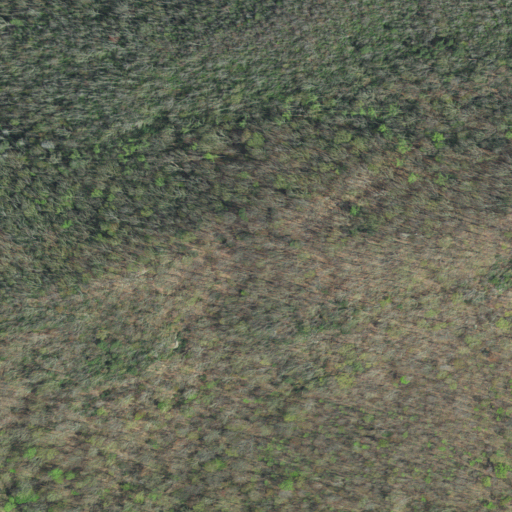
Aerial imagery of gap in Virginia named Scott Gap containing deciduous forest and mixed forest